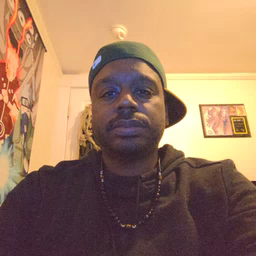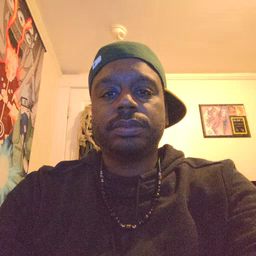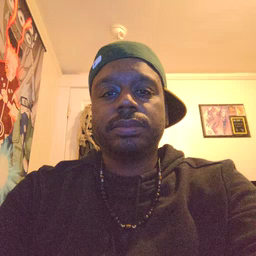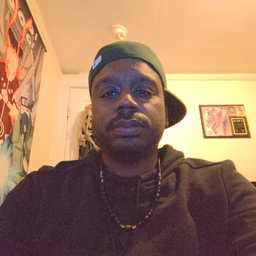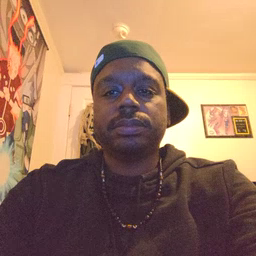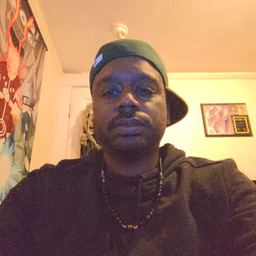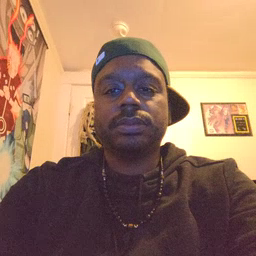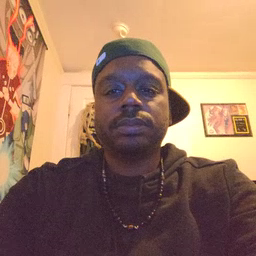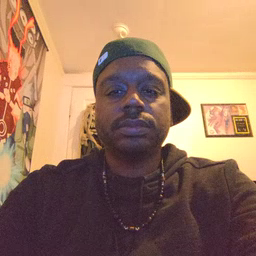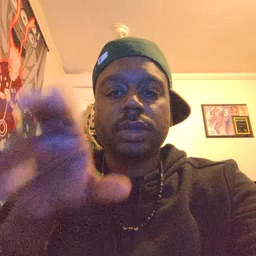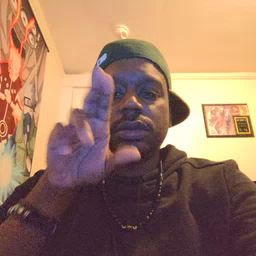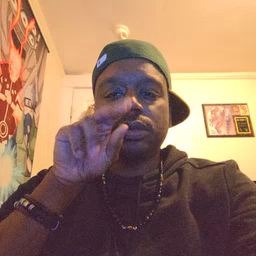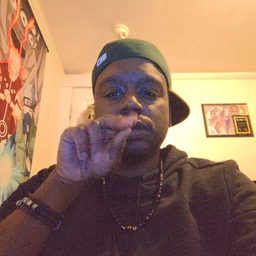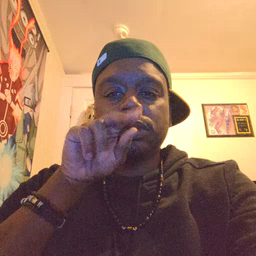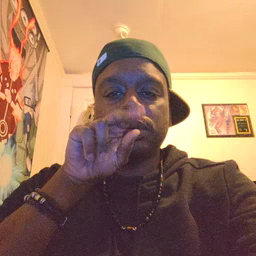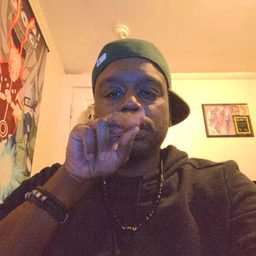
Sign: goose